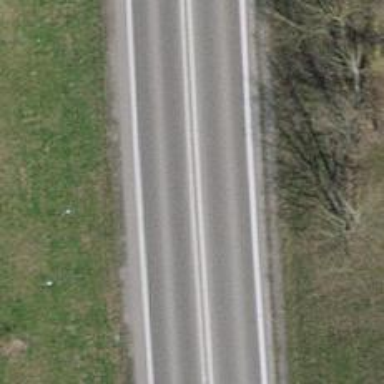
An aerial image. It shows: Asphalt motorway categorized as trunk road.